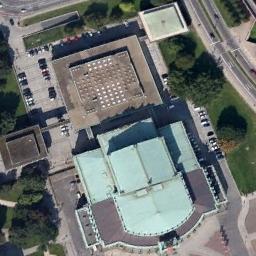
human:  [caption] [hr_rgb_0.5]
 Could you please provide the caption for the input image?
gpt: The palace is on the open place next to the grass .

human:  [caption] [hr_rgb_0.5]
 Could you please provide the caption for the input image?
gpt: The palace has a green palace and some cars parked next to the palace .

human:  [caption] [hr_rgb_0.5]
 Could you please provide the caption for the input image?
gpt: There are some trees near the palace .

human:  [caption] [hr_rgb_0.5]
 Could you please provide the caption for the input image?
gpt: The palace was built in a forest .

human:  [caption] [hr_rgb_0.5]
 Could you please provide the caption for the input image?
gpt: There are some green trees beside the palace with green roofs .